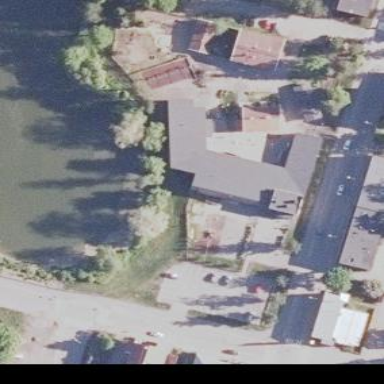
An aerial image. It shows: Kindergarten building.